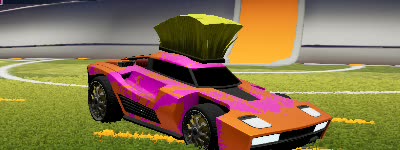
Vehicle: breakout